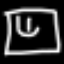
Label: square